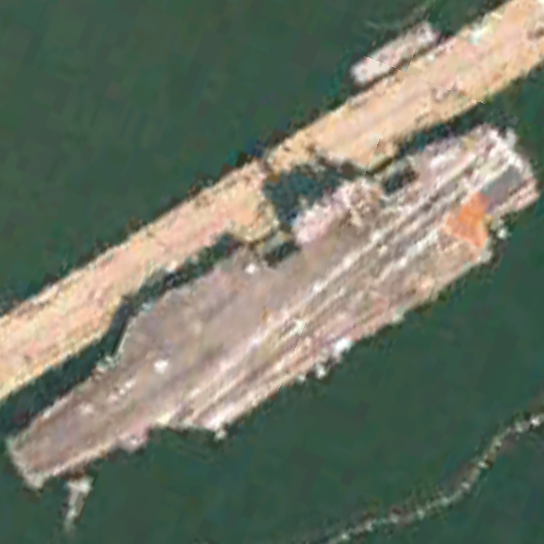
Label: aircraft_carrier